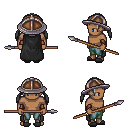
a pixel art fantasy rpg character, male body template, human, dark skin, black cape, teal pants, white twin-tailed hairstyle, chain helm, leather bracers, gray slippers, spear, four views (front, back, left, right), 2x2 character sprite sheet, small pixel art, hard edges, no anti-aliasing